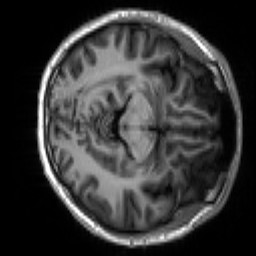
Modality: T1w
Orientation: axial
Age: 19
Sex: male
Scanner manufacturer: siemens
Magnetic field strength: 3 T
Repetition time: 2.3 s
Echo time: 0.00266 s